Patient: sex M, age 40
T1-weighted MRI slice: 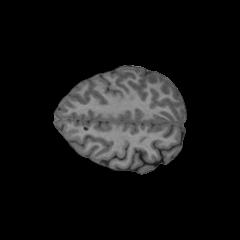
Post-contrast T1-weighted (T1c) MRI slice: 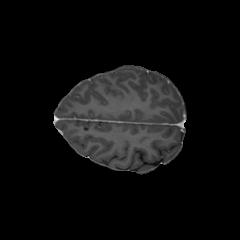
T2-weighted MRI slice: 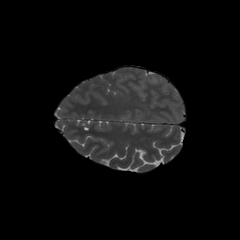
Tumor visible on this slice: no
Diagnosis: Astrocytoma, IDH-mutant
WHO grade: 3